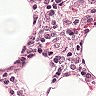
Metastatic tissue present: no